Question: I've been experimenting with the Google Maps API, but I'm having trouble with the InfoWindow... It always seems to be too small to fit the content that I place inside of it, so my content spills outside the InfoWindow and onto the map:

It doesn't seem to make a difference if the content in the InfoWindow is dynamic or static, big or small, the white box around the content is always a little bit too small.
This is the code I'm testing:
'''
<!DOCTYPE html>
<html>
<head>
<meta name="viewport" content="initial-scale=1.0, user-scalable=no" />
<style type="text/css">
html { height: 100% }
body { height: 100%; margin: 0; padding: 0 }
#map-canvas { height: 100% }
</style>
<script src="http://code.jquery.com/jquery-1.10.1.min.js"></script>
<script type="text/javascript" src="https://maps.googleapis.com/maps/api/js?key=AIzaSyDuV-Jyz8N6b1fVUVCa1EnbPzgeCs9J5_o&sensor=true"></script>
<script type="text/javascript">
var districts = [
{
name: 'Test Spot 1',
latitude: 29.680894,
longitude: -82.298584
},
{
name: 'Test Spot 2',
latitude: 28.323725,
longitude: -80.713806
}
],
addDistrictMarker = function(district, map, infoWindow) {
var position = new google.maps.LatLng(district.latitude, district.longitude),
marker = new google.maps.Marker({
position: position,
map: map,
title: district.name
});
google.maps.event.addListener(marker, 'click', function() {
infoWindow.close()
var $infoWindowContent = $(infoWindow.content),
$title = $infoWindowContent.find('#title');
$title.html(marker.title);
$infoWindowContent.show();
infoWindow.open(map, marker);
});
},
addDistrictMarkers = function(map, infoWindow) {
for (var i=0; i<districts.length; i++) {
var district = districts[i];
addDistrictMarker(district, map, infoWindow);
}
},
initialize = function() {
var mapOptions = {
center: new google.maps.LatLng(27.907058,-81.44165),
zoom: 7
},
map = new google.maps.Map(document.getElementById("map-canvas"),
mapOptions),
$infoWindowContent = $('#info-window'),
infoWindow = new google.maps.InfoWindow({
content: $infoWindowContent.get(0)
});
addDistrictMarkers(map, infoWindow);
}
google.maps.event.addDomListener(window, 'load', initialize);
</script>
</head>
<body>
<div id="map-canvas"></div>
<div id="info-window" style="display: none;">
<h1 id="title"></h1>
<div id="bodyContent">
<p>A description of some sort...</p>
<p>
And a link:
<a href="http://foo.bar.com">http://foo.bar.com</a>
</p>
</div>
<div style="clear: both;"></div>
</div>
</body>
</html>
'''
Is there a way I can tell Google's code to resize the InfoWindow if/when Google's code doesn't do it automatically? Or do I just have a dumb mistake in my code that is preventing google from sizing the InfoWindow correctly?
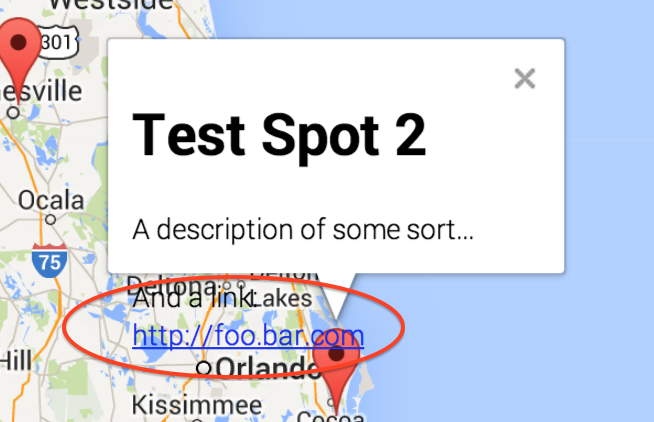
Answer: I found that explicitly setting the "height" css style of the div used as the InfoWindow content ("#info-window" for me) seems to cause google's code to size the info window correctly.
In my case, I just used jQuery to calculate and set the 'height' style after changing the div contents:
'''
$infoWindowContent.height($infoWindowContent.height());
'''
I still haven't figured out what causes google to size the window incorrectly in the first place... Dynamically changing the content isn't the cause since (1) static content had the same problem, and (2) Google changing the window size if/when I dynamically changed the content, they just were just weren't changing it enough. Somehow, Google was just miscalculating the size. However, explicitly setting the css height seems to get around that.